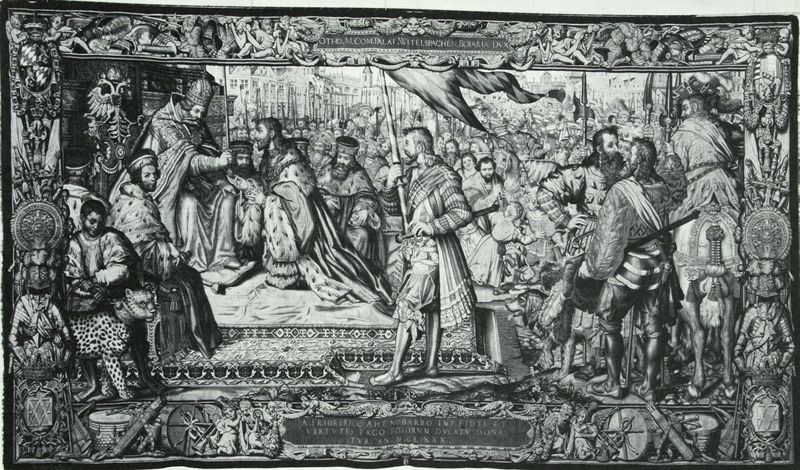
Titel: Die Belehnung Ottos von Wittelsbach mit dem Herzogtum Bayern
Künstler: Peter Candid
Standort: München
Institution: Münchener Hof
Schlagwörter: adler, gemälde, kopf, mann, umhang, frauen, menschen, sitzen, stadt, frau, grau, kariert, männer, schwarz, stuhl, szene, weiss, gebäude, haus, hund, tier, ansammlung, fest, leute, masse, menge, meschen, ornament, rock, teppich, versammlung, bart, dix, feier, hose, diener, gesicht, hermelin, pelz, rahmen, häuser, gewand, mantel, stoff, adel, krone, kinder, pferd, pferde, engel, putto, skulptur, fell, schrift, fahnen, fassade, tribüne, zuschauer, fahne, flagge, mast, afrika, rad, treppe, bischof, kaiser, kissen, könig, lanze, papst, soldaten, thron, tapete, gobelin, wandteppich, inschrift, bett, stufe, plastik, podest, foto, fotografie, cour, schild, zinn, bayern, kreuz, münchen, palast, druck, schwarzweiss, stich, schwert, schwerter, waffen, knien, waffe, volk, herrscher, kardinal, nerz, trohn, ritter, trommel, viel, fürst, rüstung, wappen, otto, raute, rauten, triumph, handwerk, residenz, krieger, krönung, segnung, empfang, assis, tapisserie, audienz, ehre, huldigung, lanzen, mitra, prozession, tiara, umhänge, mohr, königin, männder, speer, speere, flaggen, gestickt, urkunde, kupferstich, anbetung, gravure, putti, zepter, kniefall, leopard, raubkatze, kardinäle, munich, ehrung, kronen, roi, gobbelin, schilde, trophäen, kurfürst, tiger, spruchband, voll, menschn, wildkatze, moyen age, königshof, fahnenträger, drapeau, gepard, jaguar, allemagne, soldats, fürsten, barg, helebarde, helebarden, wappe, bildteppich, candid, kurfürsten, okastik, pape, peter candid, ritterschlag, sschrift, wappem, tiere, empereur, tapetisserie, flgge, rittel, #thron, spectre, tapisseri, agenouille, soda, guépard, fredreic, frederic, drapeua, flammand